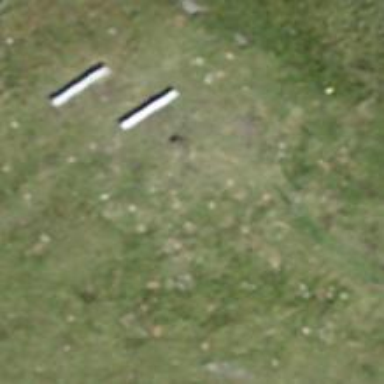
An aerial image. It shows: Bench next to guidepost.